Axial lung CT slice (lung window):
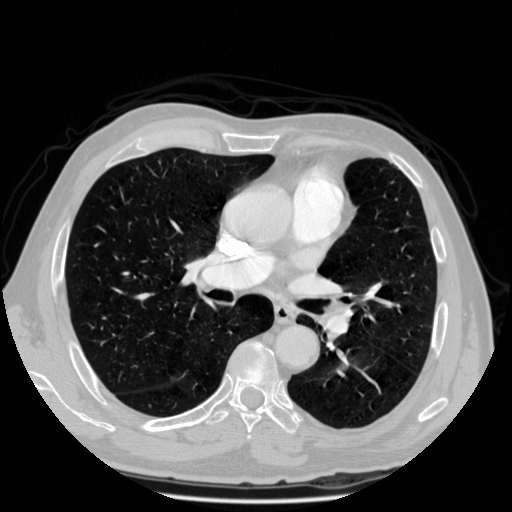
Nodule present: no